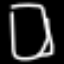
Label: square